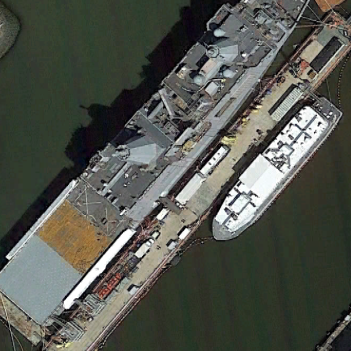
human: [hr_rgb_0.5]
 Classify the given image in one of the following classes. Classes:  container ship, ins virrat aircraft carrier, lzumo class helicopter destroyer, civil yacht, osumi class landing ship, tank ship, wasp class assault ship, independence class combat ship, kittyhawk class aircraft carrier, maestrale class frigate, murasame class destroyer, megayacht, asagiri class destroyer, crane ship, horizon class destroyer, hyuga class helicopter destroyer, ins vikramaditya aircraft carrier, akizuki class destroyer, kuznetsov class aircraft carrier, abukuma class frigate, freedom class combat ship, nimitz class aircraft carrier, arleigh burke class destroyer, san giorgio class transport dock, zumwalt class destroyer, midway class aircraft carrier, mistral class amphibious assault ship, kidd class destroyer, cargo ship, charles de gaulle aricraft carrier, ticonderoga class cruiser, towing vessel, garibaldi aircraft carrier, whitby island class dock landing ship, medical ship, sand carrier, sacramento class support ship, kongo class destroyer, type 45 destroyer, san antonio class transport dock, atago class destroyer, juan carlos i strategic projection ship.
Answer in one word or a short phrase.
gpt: San Antonio class transport dock